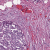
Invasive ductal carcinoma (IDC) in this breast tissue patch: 1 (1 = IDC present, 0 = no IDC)